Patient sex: M
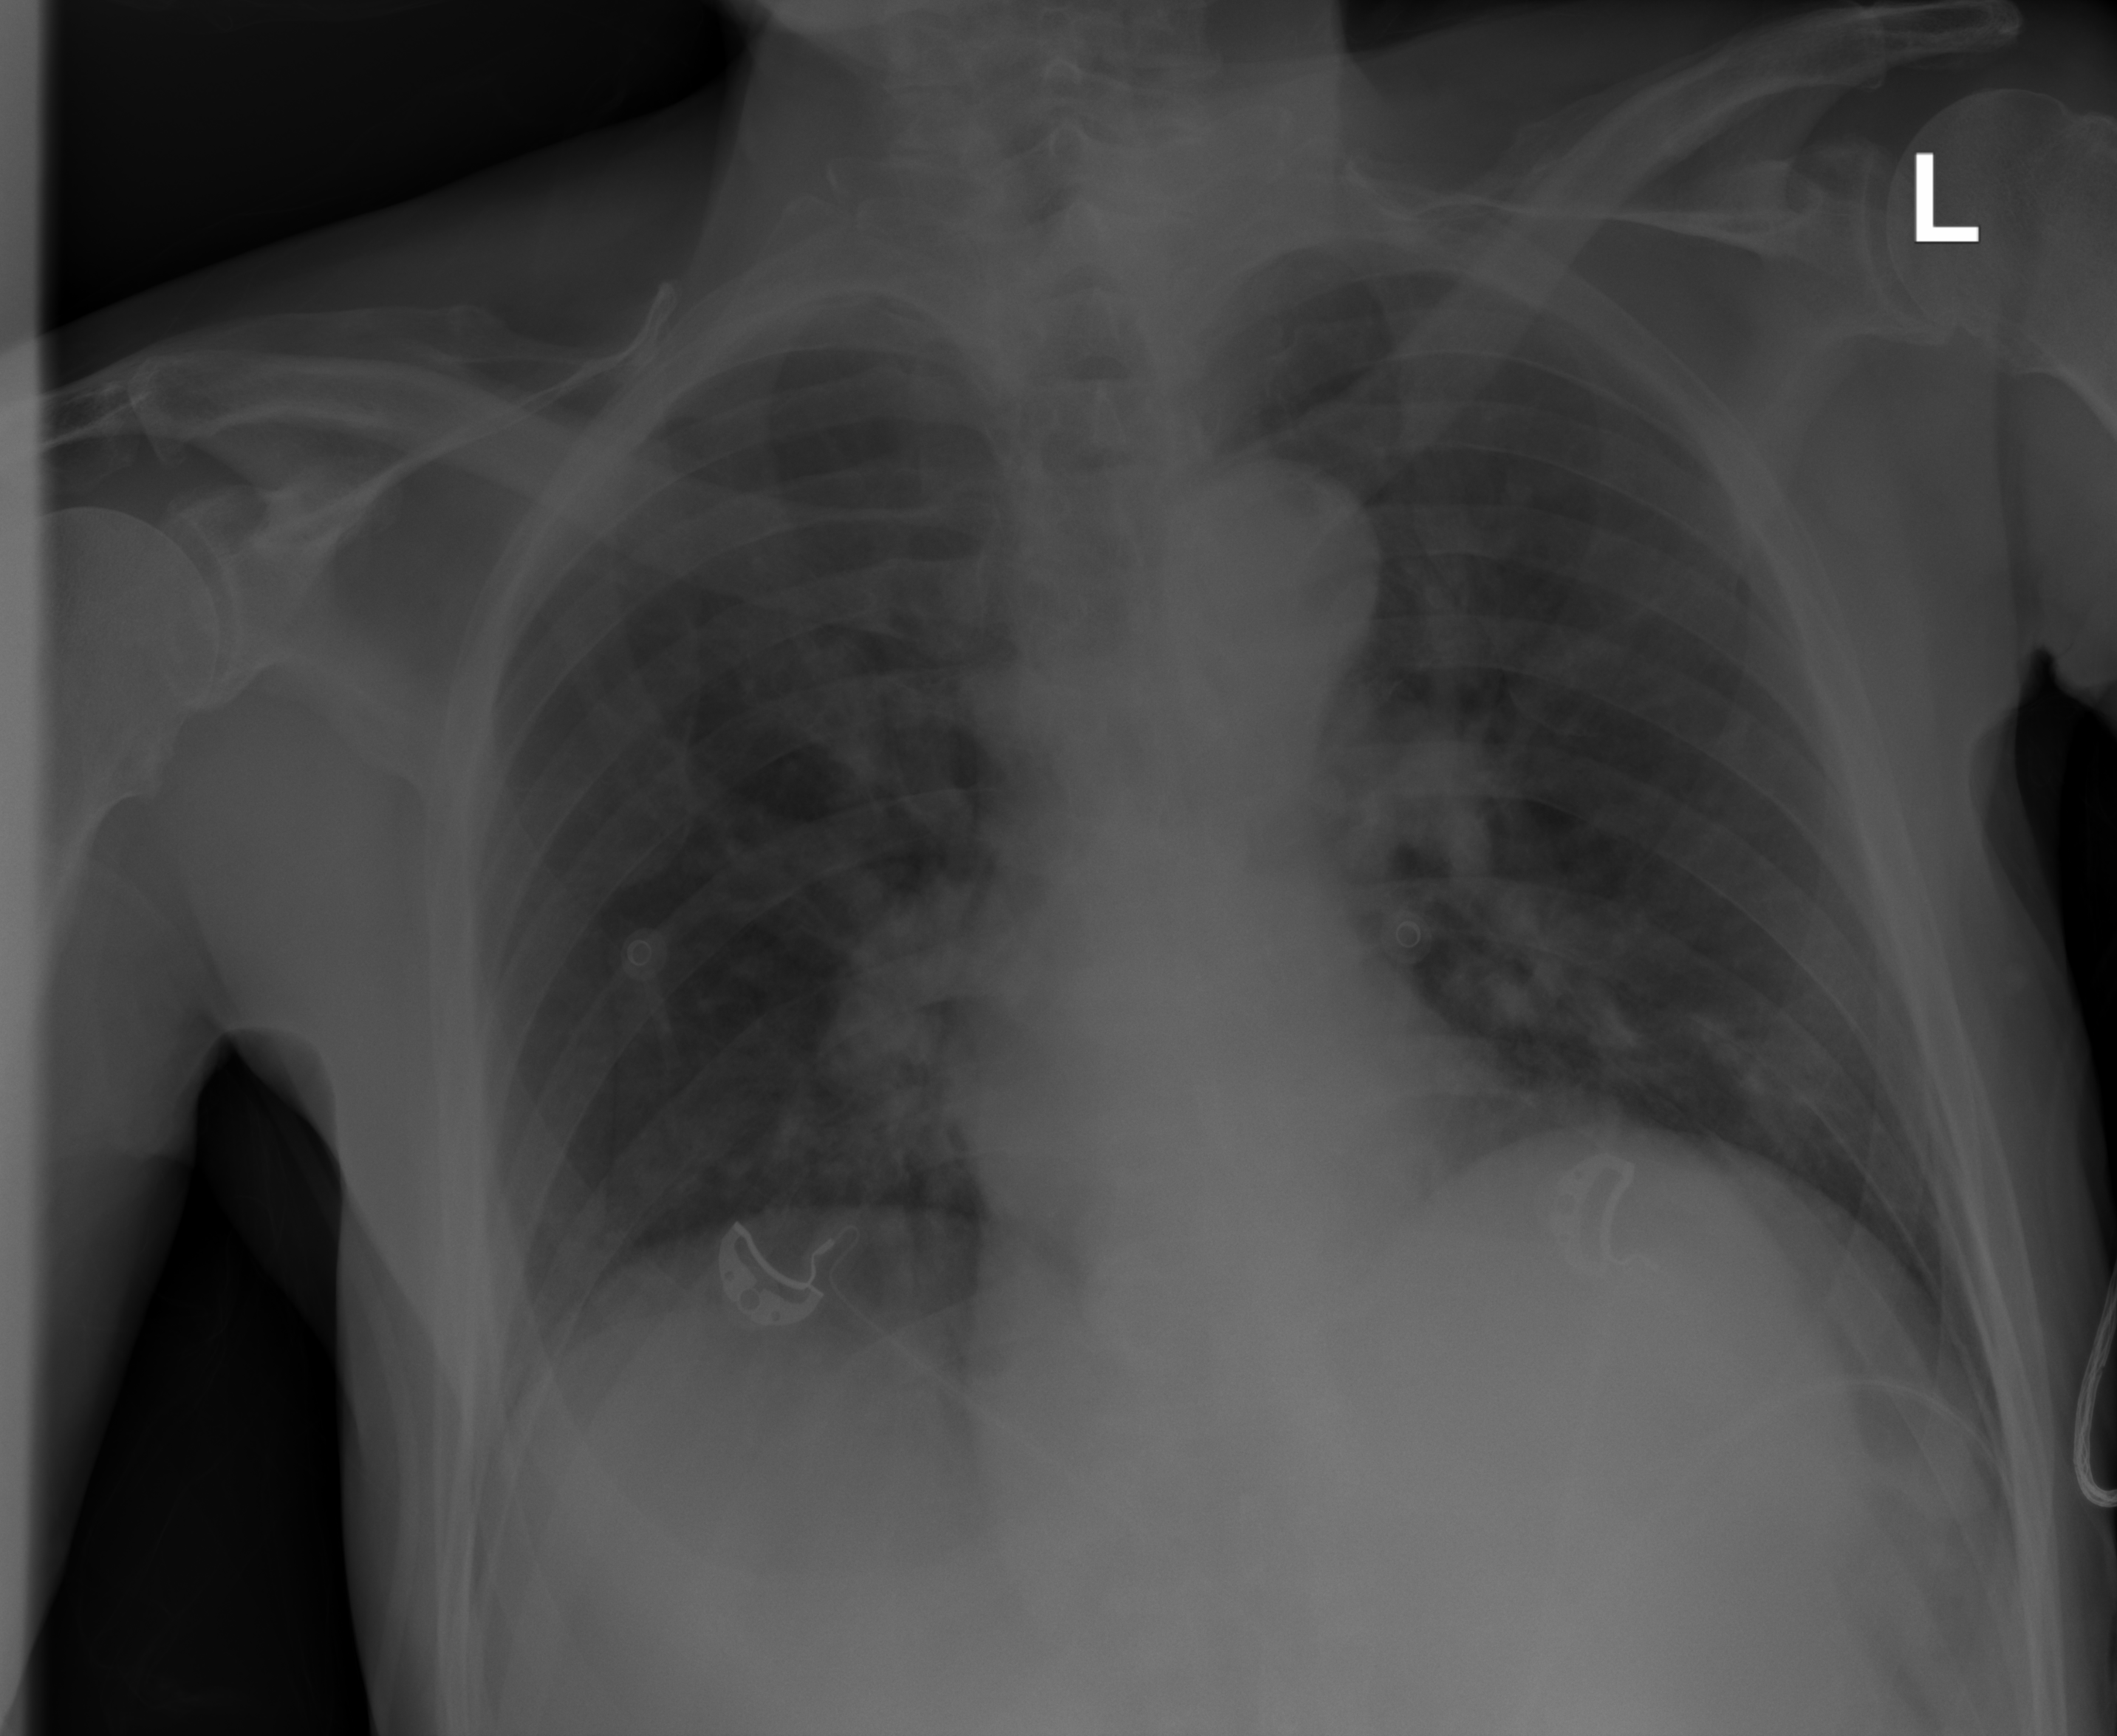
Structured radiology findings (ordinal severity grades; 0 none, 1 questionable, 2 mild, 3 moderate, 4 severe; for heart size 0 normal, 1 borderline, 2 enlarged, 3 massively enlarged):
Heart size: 0
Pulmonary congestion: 2
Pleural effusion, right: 0
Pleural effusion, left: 0
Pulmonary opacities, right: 0
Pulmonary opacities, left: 2
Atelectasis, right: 0
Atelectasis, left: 0